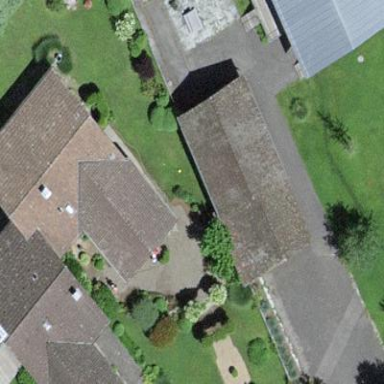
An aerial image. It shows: Garage.